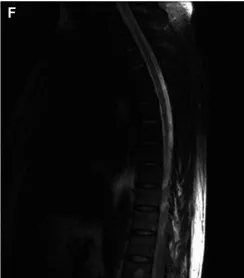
(D-F) Spinal MRI of the patient in case 2 indicated longitudinal linear abnormity with long T2 signal in the cervical and thoracic spinal cord and was not enhanced on the contrast-enhanced scan (2 months after onset).
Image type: radiology (mri)